Question: For filter i had added below code
'''
$scope.startsWith = function (actual, expected) {
var lowerStr = (actual + "").toLowerCase();
return lowerStr.indexOf(expected.toLowerCase()) === 0;
}
'''
'''
<li role="presentation"
ng-repeat="option in options | filter: searchFilter:startsWith">
'''
This will display search up to "drop down unique option " but if i had add "drop down unique option with" than no result found in dropdown

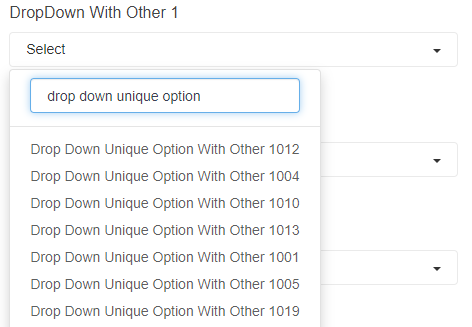
Answer: you are trying for exact match, which is not good idea. You should be able to search any word like "unique option with" which is not starting from 0.
change return statement with below
'''
return lowerStr.indexOf(expected.toLowerCase()) >= 0;
'''
And regarding your original question, i dont find anything wrong as it should work
'''
var isTrue = "Drop Down Unique Option With Other 1022".toLowerCase().indexOf("drop down unique option with") >= 0
console.log(isTrue);
'''